Question: I have a Java Web Start application, which I've tested on Windows 7, Linux and Mac OS X 10.7 (works fine on all).
On Mac OS X 10.8 Mountain Lion the following error occurs, with no option to choose "Allow".
The error looks like this:

Does anyone know of a workaround for this?
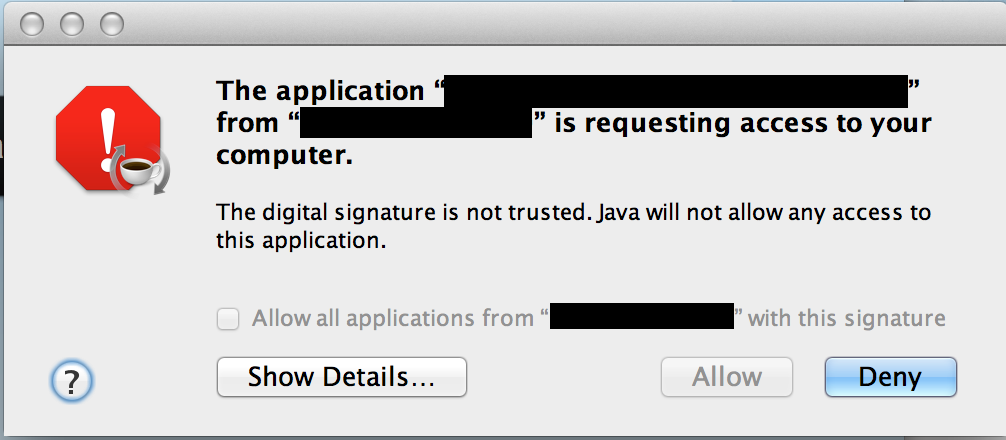
Answer: Just found a solution: Go into System prefs -> security and privacy, and check the box that allows applications to be downloaded from anywhere (you might have to click the lock to make changes to this)